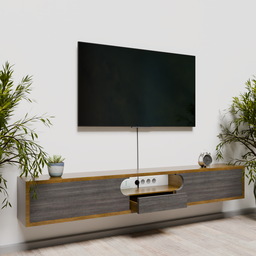
Label: furniture